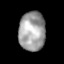
Tissue: lung
Cell type: B cells
Senescence score: 0.183
Nuclear area (px): 1018
Mean DAPI intensity: 159.529